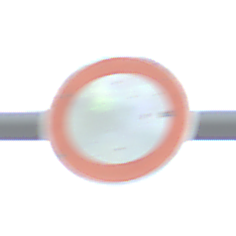
Verkehrszeichen: VerbotFahrzeugeAllerArt
Umgebung: Outdoor, RoadRail
Tageszeit: SunriseSunset
Wetter: PartlyCloudy
Licht: Natural
Jahreszeit: NotSpecified
Kontrast: LowContrast